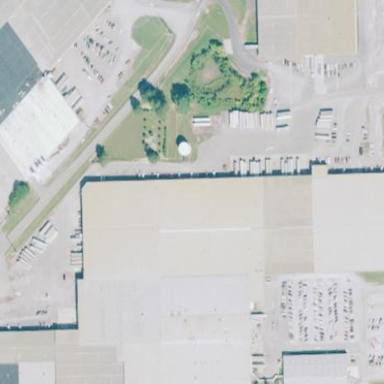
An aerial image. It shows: Industrial area.